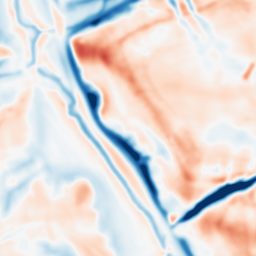
Category: multiscale
Decomposition family: dog
Decomposition parameters: sigma_low: 2
sigma_high: 10
Upsampling method: linear_exact
Upsampling parameters: scale: 4
Upsampling scale: 4